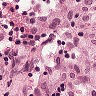
Metastatic tissue present: no